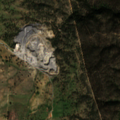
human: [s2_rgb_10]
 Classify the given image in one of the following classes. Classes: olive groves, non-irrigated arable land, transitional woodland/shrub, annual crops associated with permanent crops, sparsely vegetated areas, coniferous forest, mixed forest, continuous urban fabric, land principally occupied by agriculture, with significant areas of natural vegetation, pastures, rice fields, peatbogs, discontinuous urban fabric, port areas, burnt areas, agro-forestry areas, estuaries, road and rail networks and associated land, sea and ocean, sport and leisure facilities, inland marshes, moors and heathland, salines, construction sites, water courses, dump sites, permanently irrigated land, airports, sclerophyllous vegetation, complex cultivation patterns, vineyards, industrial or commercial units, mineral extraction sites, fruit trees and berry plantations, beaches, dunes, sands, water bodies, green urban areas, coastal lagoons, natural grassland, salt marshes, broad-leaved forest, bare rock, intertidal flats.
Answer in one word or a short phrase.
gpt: non-irrigated arable land, agro-forestry areas, broad-leaved forest